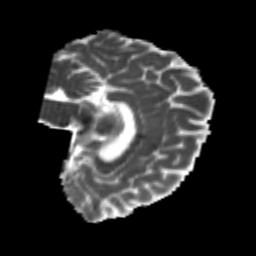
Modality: MD
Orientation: sagittal
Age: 26
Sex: female
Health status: healthy
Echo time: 0.074 s